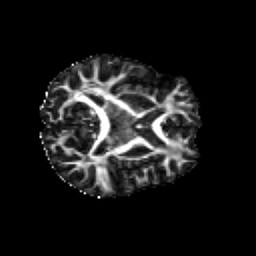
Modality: FA
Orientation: axial
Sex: female
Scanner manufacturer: siemens
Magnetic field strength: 3 T
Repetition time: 5 s
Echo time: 0.071 s